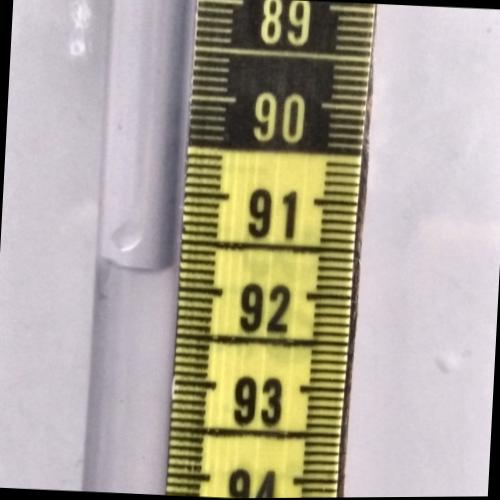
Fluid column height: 91.8 cm